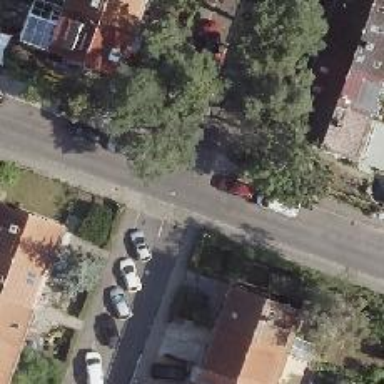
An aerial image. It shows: Asphalt road in residential area.